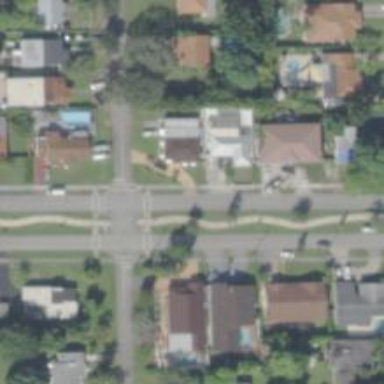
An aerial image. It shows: Marked crossing on the road.